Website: apple
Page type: customer-info-address
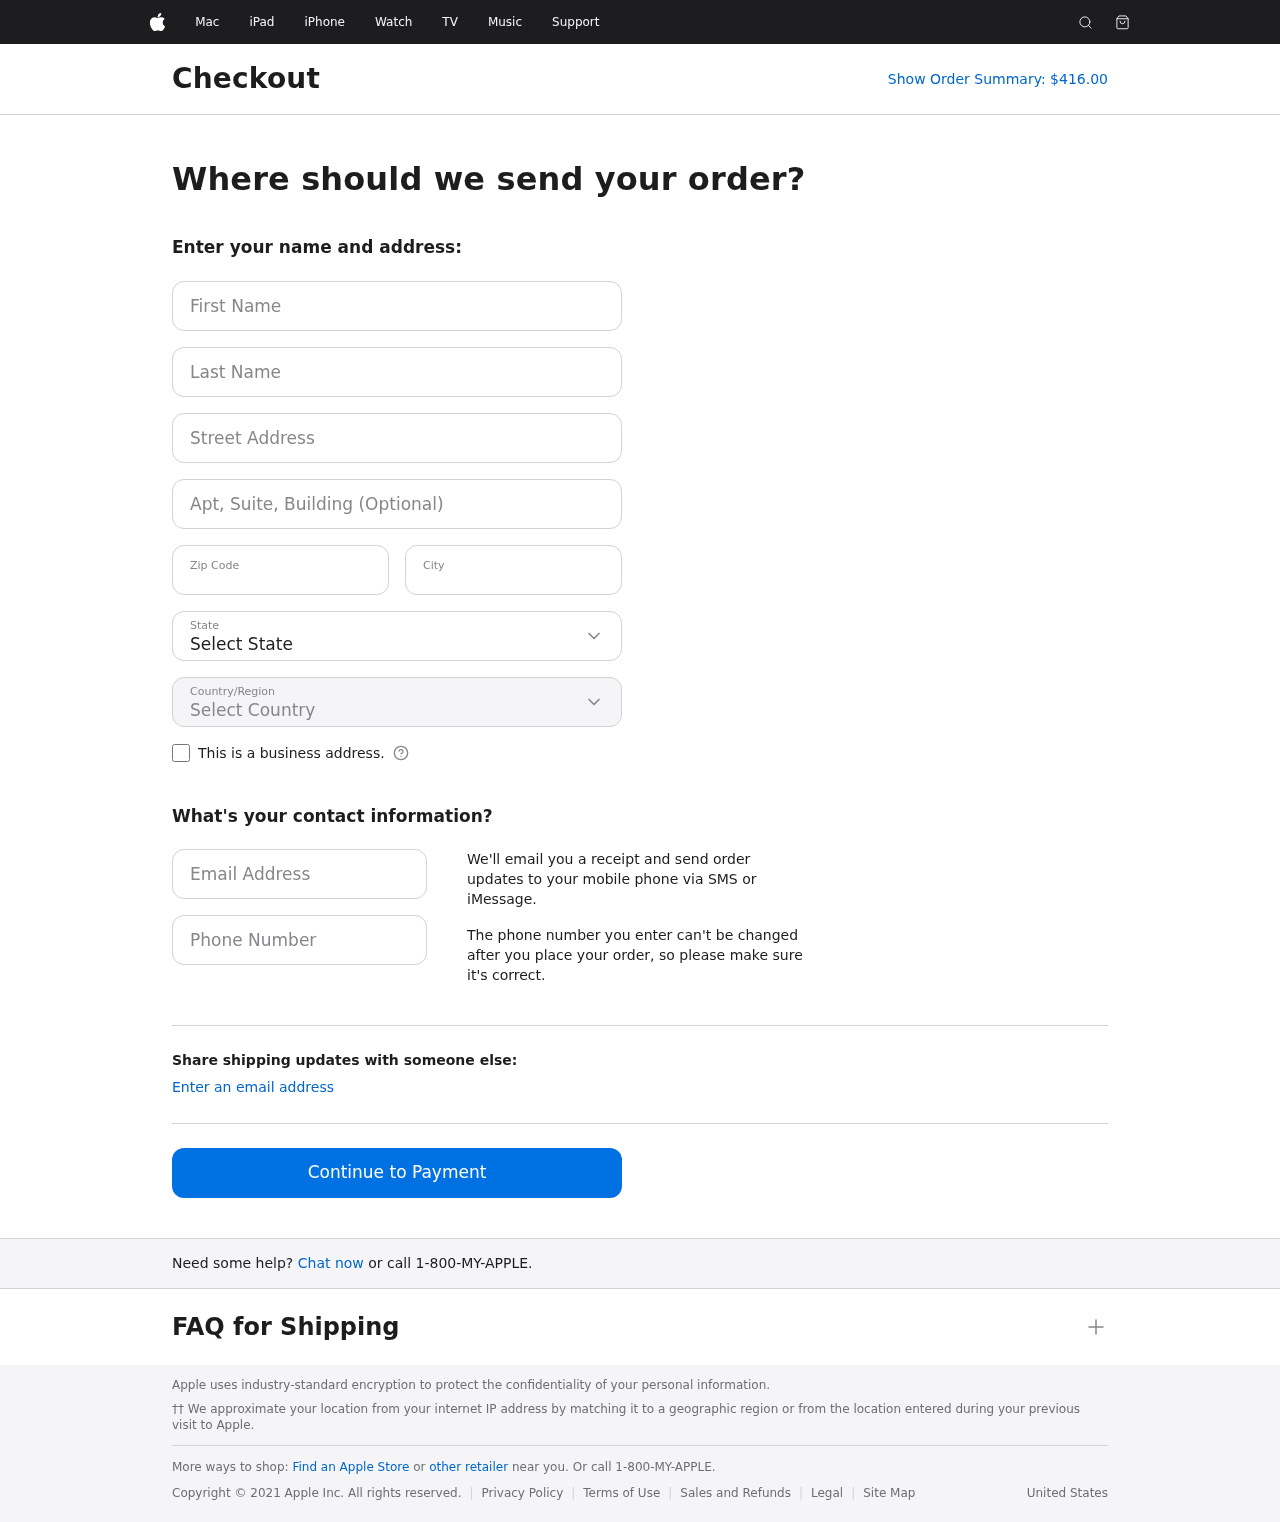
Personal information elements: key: PII_CITY
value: Lake Angelamouth
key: PII_COUNTRY
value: United States
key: PII_EMAIL
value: randy.zamora@hotmail.com
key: PII_FIRSTNAME
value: Randy
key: PII_LASTNAME
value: Zamora
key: PII_PHONE
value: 6226924062
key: PII_POSTCODE
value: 41881
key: PII_STATE
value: Alaska
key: PII_STREET
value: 9928 David Park Suite 021
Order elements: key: ORDER_TOTAL
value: Show Order Summary: $416.00